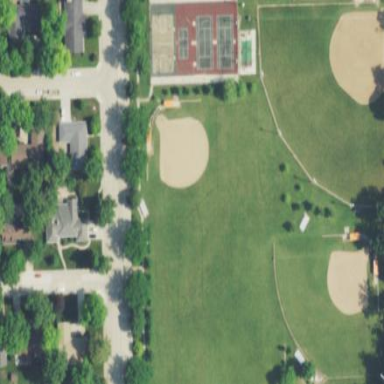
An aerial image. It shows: Baseball pitch for leisure land.